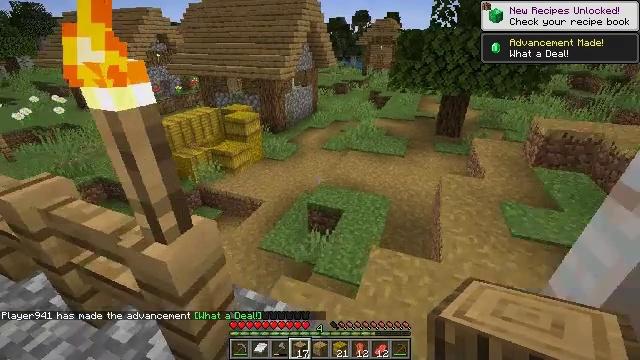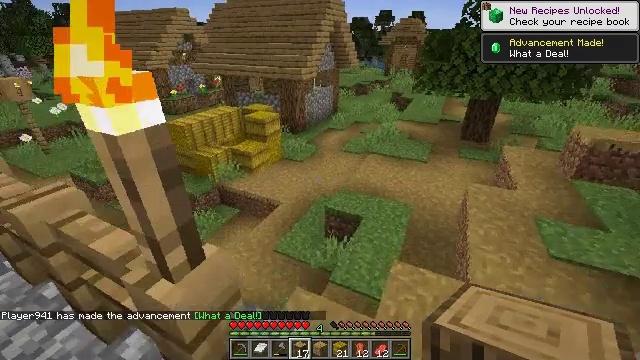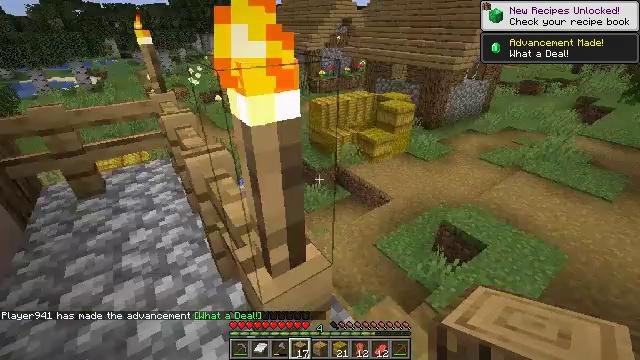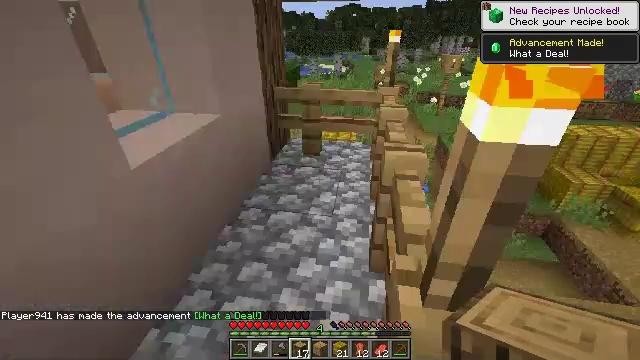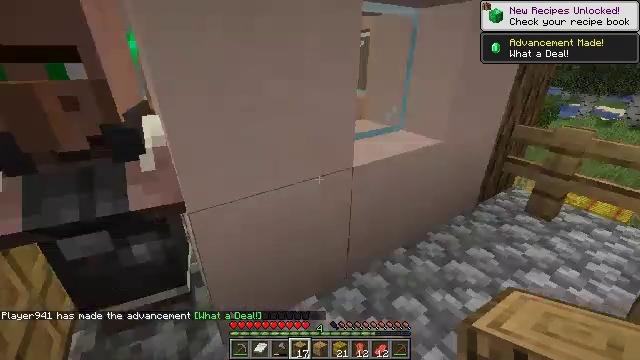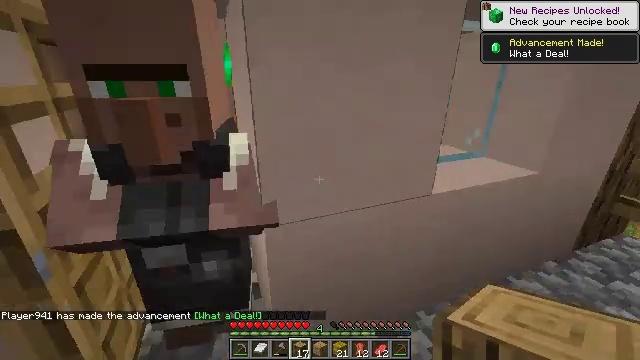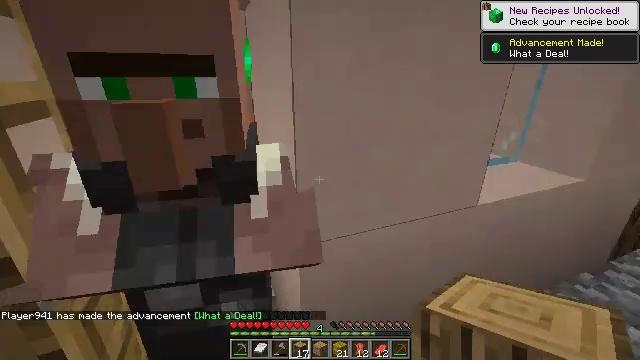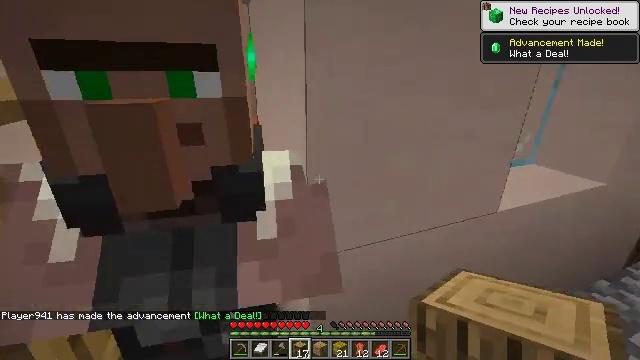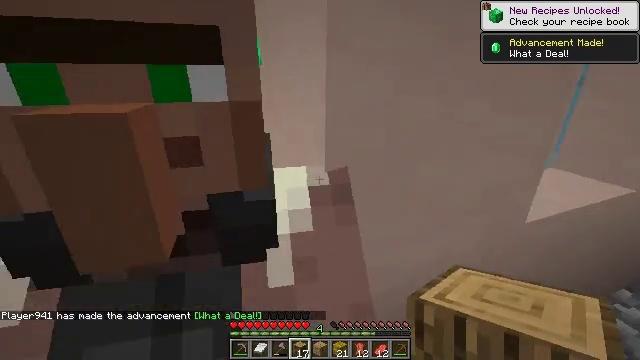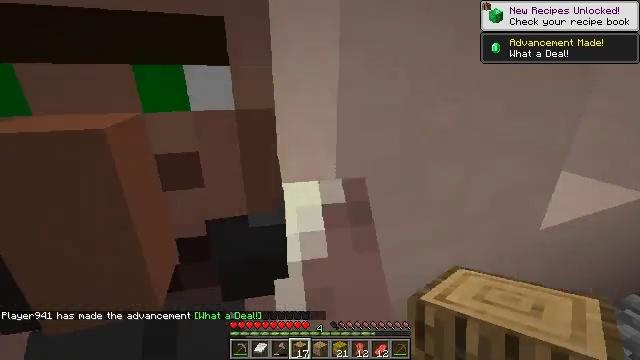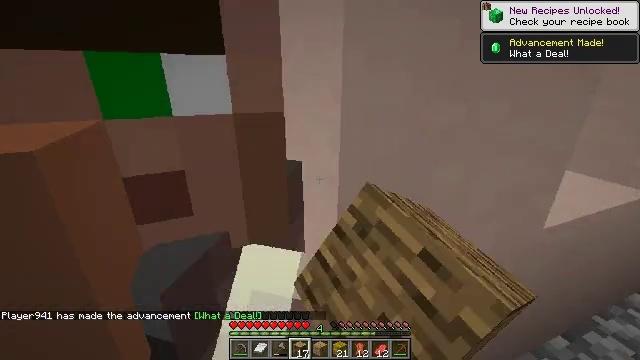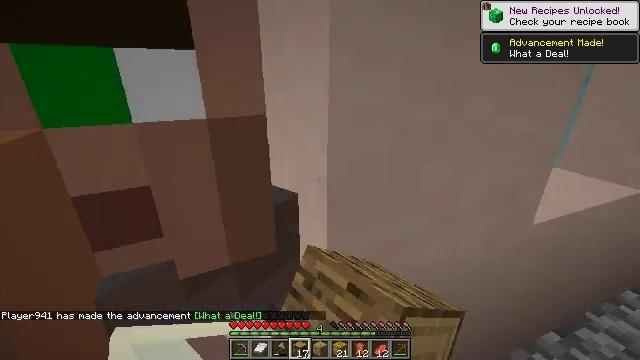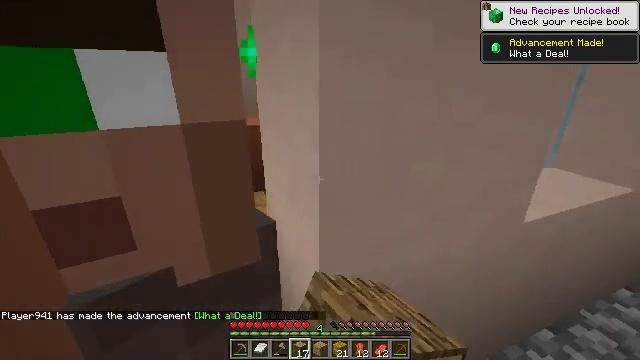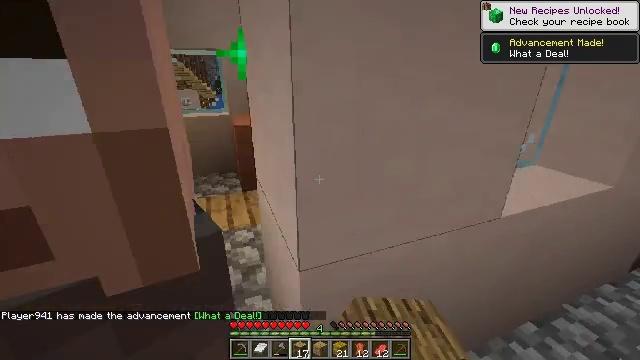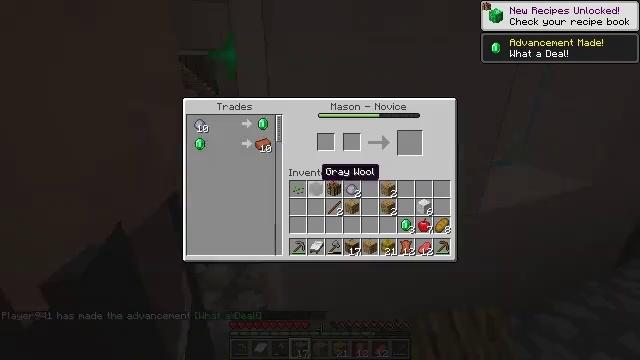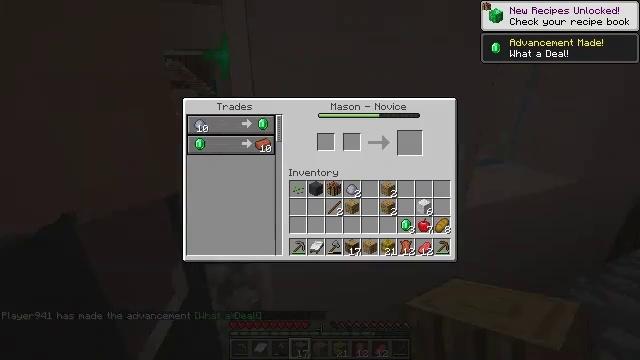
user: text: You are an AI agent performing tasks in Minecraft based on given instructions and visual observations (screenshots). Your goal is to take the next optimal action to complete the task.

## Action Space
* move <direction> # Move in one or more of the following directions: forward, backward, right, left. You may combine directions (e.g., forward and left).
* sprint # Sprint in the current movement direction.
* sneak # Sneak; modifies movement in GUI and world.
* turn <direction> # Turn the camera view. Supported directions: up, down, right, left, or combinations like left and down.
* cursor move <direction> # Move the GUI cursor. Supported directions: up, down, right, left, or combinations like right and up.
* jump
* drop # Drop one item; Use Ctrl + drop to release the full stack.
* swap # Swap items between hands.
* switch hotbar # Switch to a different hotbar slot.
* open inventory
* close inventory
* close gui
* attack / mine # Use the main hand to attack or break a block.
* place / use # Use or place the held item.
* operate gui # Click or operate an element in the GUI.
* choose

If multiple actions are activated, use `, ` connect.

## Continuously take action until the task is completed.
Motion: motion action
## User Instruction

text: Open the furnace to smelt a brick.
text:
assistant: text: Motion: move forward, turn left
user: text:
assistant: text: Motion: turn left and down
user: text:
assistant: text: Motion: move left, turn left
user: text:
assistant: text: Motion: move left, turn left and up
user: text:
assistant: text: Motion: move forward and move left, turn left and up
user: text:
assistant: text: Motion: move forward and move left
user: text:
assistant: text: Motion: move forward
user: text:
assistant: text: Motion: no_op
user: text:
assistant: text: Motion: use / place
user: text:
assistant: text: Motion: use / place
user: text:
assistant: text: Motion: use / place
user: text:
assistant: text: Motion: no_op
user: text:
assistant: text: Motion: no_op
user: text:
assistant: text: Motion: open gui
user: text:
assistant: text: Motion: cursor move left and down
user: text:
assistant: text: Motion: cursor move left and down
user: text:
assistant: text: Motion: cursor move left and down
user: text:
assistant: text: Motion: cursor move left
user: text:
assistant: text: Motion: no_op
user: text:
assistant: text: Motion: no_op
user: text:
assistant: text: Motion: no_op
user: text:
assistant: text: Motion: cursor move right
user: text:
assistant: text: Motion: cursor move right and up
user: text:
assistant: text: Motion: cursor move right and up
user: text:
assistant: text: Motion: cursor move right and up
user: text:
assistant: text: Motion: no_op
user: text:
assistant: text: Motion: no_op
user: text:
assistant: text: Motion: no_op
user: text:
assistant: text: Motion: no_op
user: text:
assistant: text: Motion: cursor move right